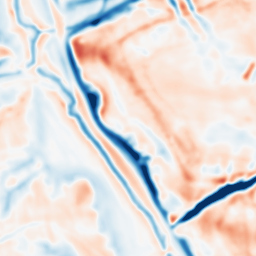
Category: multiscale
Decomposition family: dog_multiscale
Decomposition parameters: sigma_ratio: 1.4
n_scales: 4
base_sigma: 2
Upsampling method: bilinear
Upsampling parameters: scale: 2
Upsampling scale: 2